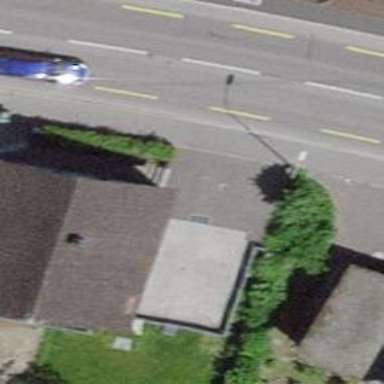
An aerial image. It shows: Hedge acting as barrier.